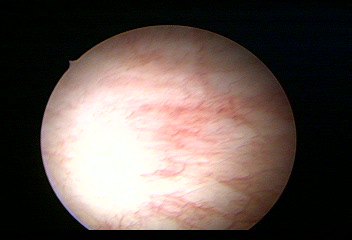
Modality: WLC
Class: Normal mucosa
Bladder cancer association: No